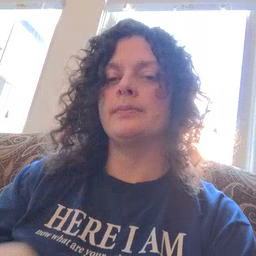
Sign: that